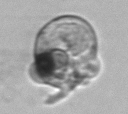
Label: Proterythropsis